Question: I'm using YQL and jQuery.ajax to retrieve an inline JavaScript variable from another website. This variable contains a complete XML document that base64 encoded.
While the AJAX request is working, I can't figure out how to take the 'res.query.results' and append it to a dynamically made '<script>' element.
Here's the jQuery:
'''
$.ajax({
url: "http://query.yahooapis.com/v1/public/yql/dj/fsp?format=json",
type: "GET",
success: function(res) {
var sc = $('script');
$(sc).append(document.createTextNode('var '+$(res.query.results)));
$('head').append(sc);
}
});
'''
Here's what the console log is telling me:

Any ideas or suggestions would be greatly appreciated. Thanks, everyone!
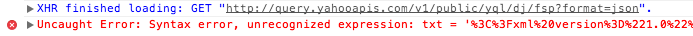
Answer: Three things:
1. To create a script element, you do $('<script>'), not $('script'). The latter searches for all script elements.
2. No need for createTextNode, jQuery will handle that for you.
3. You're over-doing it with the calls to $(): var sc = $('<script>');
sc.append(document.createTextNode('var '+res.query.results));
// ^ #1 (see below) ^ #2
You don't want to do $(sc) again, it's pointless, it's already a jQuery instance. You don't want to parse res.query.results into a jQuery instance, you want to grab the string into a JavaScript variable (apparently).
<URL>:
'''
<!DOCTYPE html>
<html>
<head>
<script src="//code.jquery.com/jquery-1.11.0.min.js"></script>
<meta charset="utf-8">
<title>Example</title>
</head>
<body>
<script>
(function() {
"use strict";
display("Doing query...");
$.ajax({
url: "http://query.yahooapis.com/v1/public/yql/dj/fsp?format=json",
type: "GET",
success: function(res) {
display("Got result, creating <code>script</code>...");
var sc = $('<script>');
sc.append('var '+res.query.results);
$('head').append(sc);
display("length of <code>txt</code> global variable: " + window.txt.length);
}
});
function display(msg) {
var p = document.createElement('p');
p.innerHTML = String(msg);
document.body.appendChild(p);
}
})();
</script>
</body>
</html>
'''